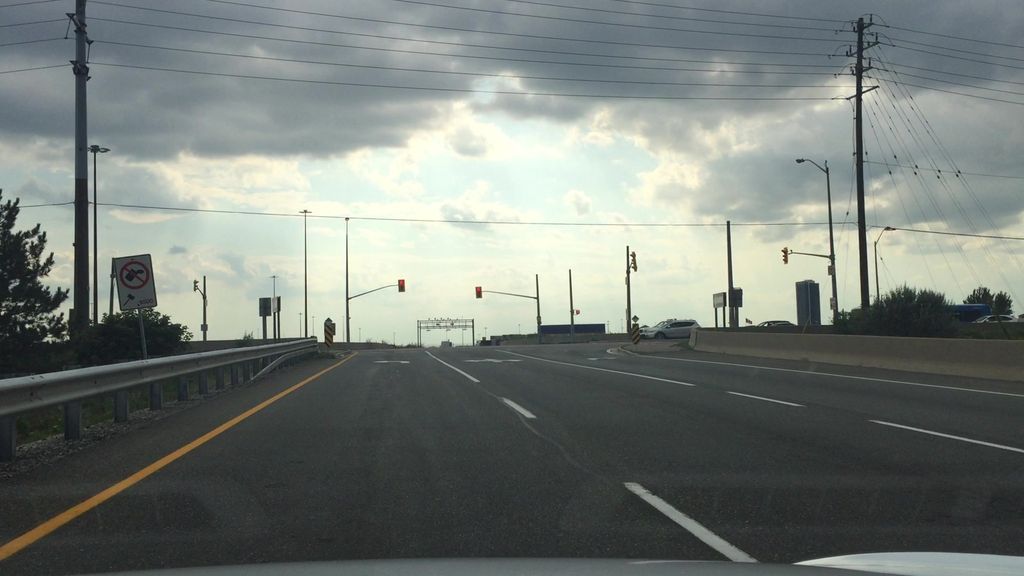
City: toronto